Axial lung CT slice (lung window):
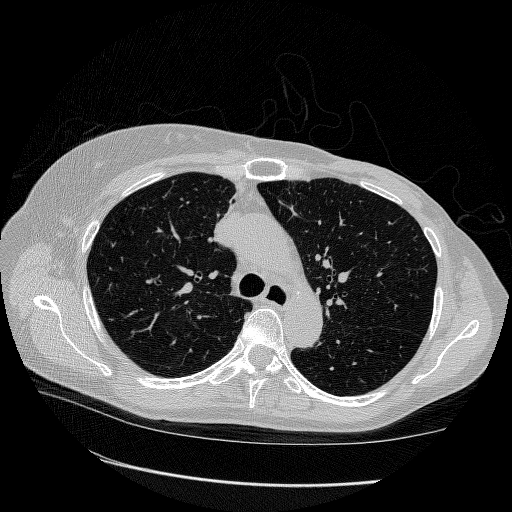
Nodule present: no